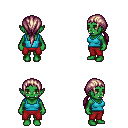
a pixel art fantasy rpg character, female body template, orc, green skin, teal pirate shirt, red pants, white blonde ponytail hairstyle, four views (front, back, left, right), 2x2 character sprite sheet, small pixel art, hard edges, no anti-aliasing